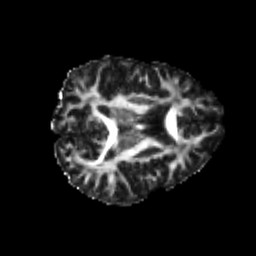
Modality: FA
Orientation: axial
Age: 21
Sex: male
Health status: healthy
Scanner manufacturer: philips
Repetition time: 7.389 s
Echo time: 0.08599 s